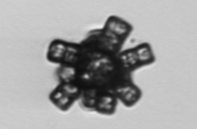
Label: Delphineis